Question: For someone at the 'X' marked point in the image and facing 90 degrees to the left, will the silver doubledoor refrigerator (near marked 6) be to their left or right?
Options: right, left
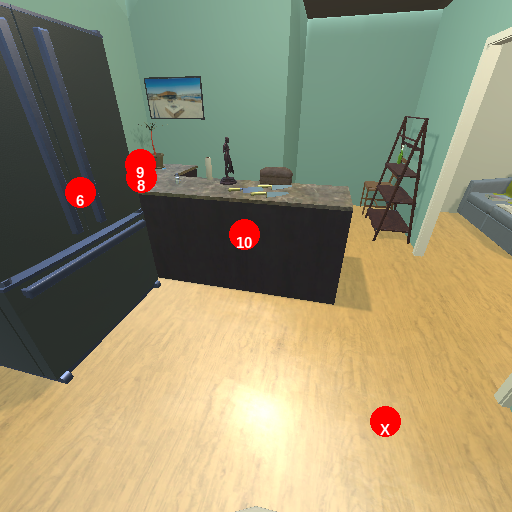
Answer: right